Question: I am new to Neo4j and graph databases.
I am looking for a way create a node while connecting it to another node matching that has a field that matches a certain parameter.
Here's a diagram to get the idea:

Let's say my parameter is ':params {friendNodeId: 2}'
In my Cypher query, I would like to create my new node with its field 'name: "my brand new node"'. Then if there is a node having 'uniqueId = $params.friendNodeId' create a relation between this node and my new node.
My approach is to optimize the entire process by running a single query and not having to make an unnecessary match in a second query to get the newly created node.
If you think that it doesn't make sense at all don't hesitate to come up with another proposition.
Thanks for your help.
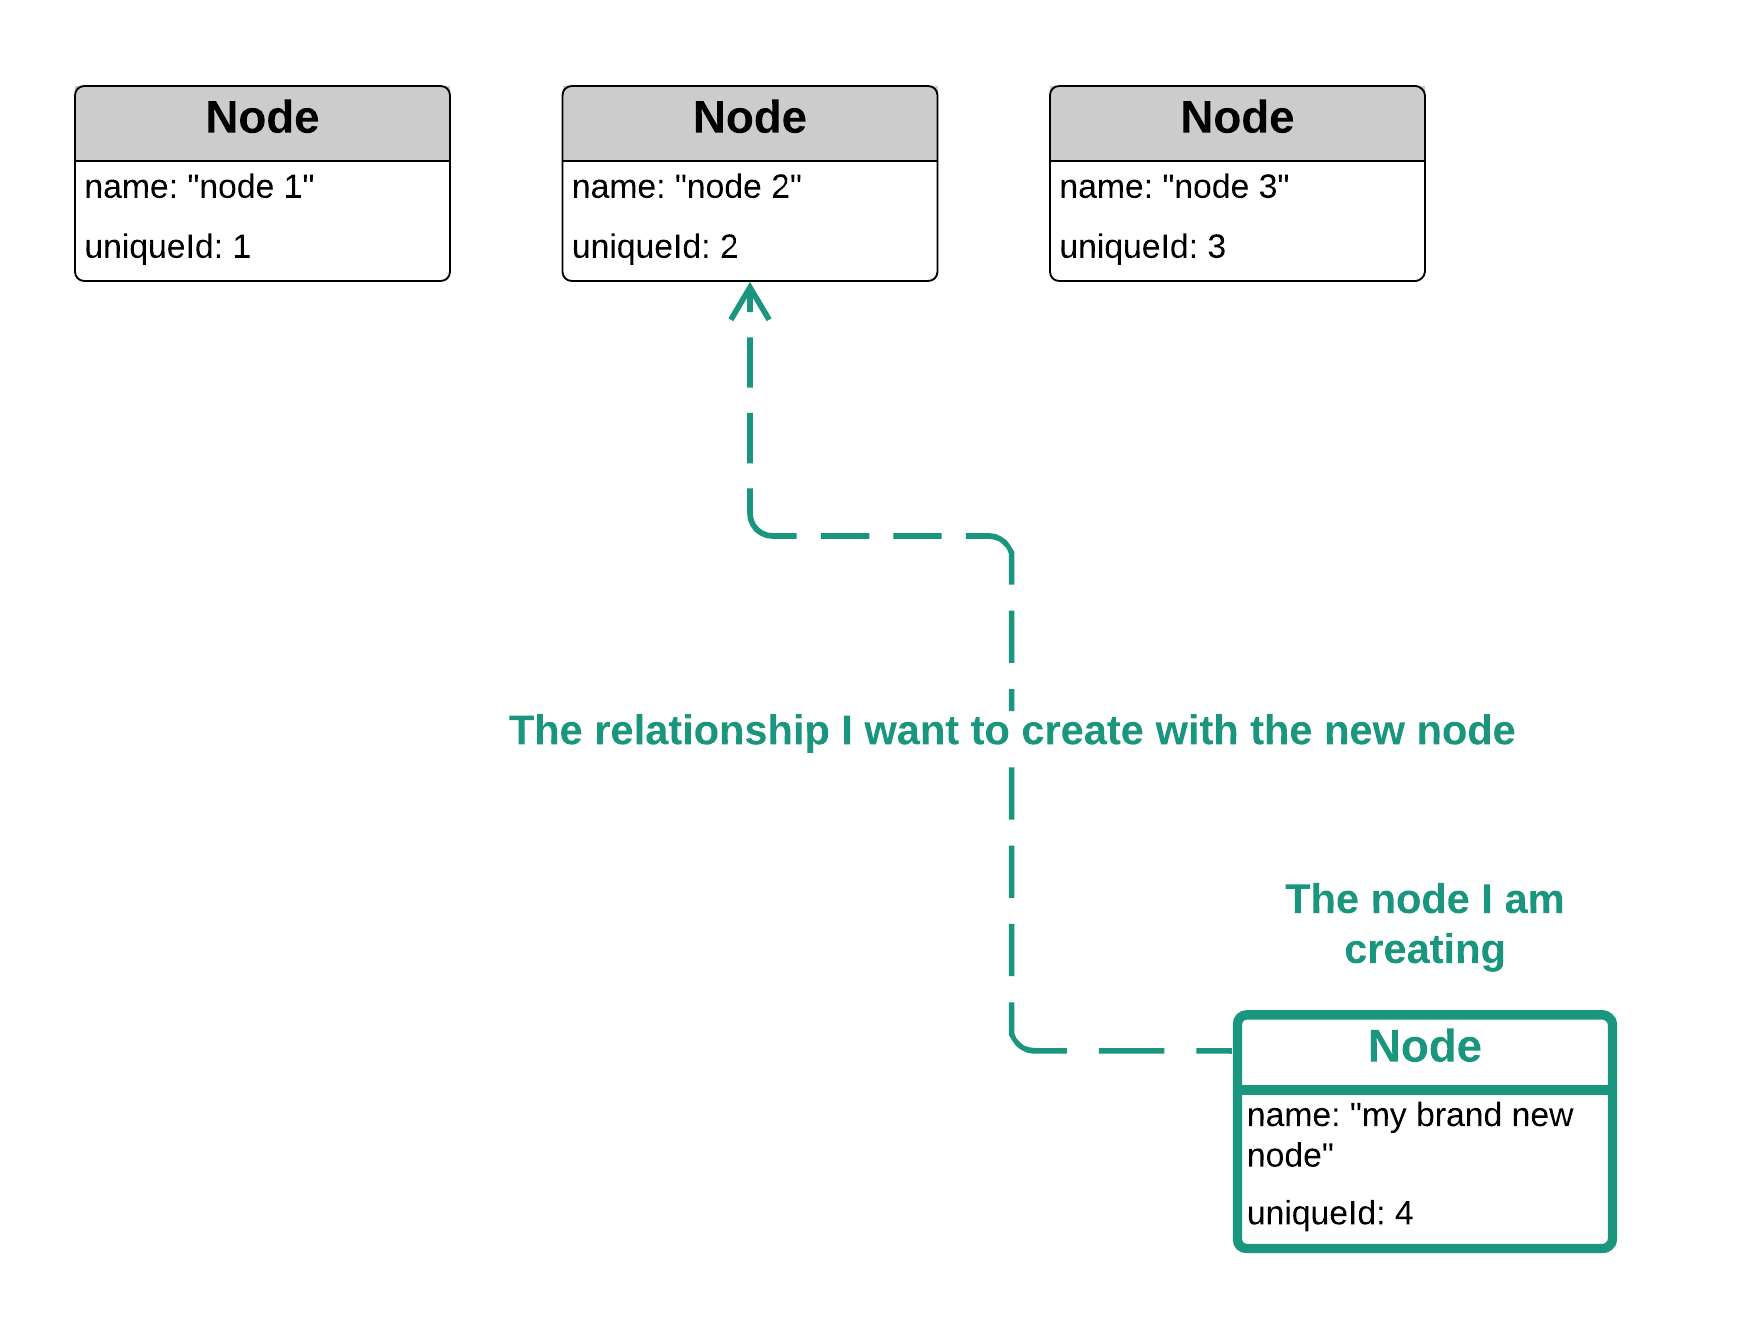
Answer: From your example in the comments, if the node creation is mandatory, but the relationship creation is optional (depending on if there is a node that matches), then you can just move the CREATE to before your MATCH:
'''
CREATE (new:Node {uId: 4})
SET new.name = "name 4"
WITH new
MATCH (other:Node {uId: $uniqueId})
CREATE (new)-[r:FRIEND]->(other)
RETURN r
'''